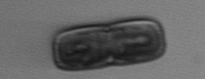
Label: Ephemera